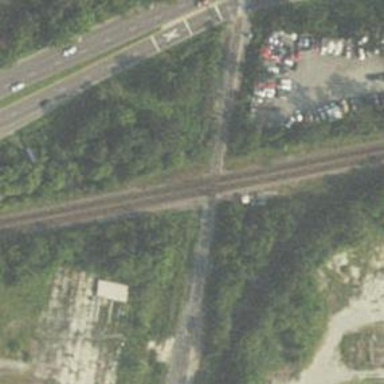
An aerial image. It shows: Junction on the railway.